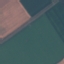
Label: AnnualCrop